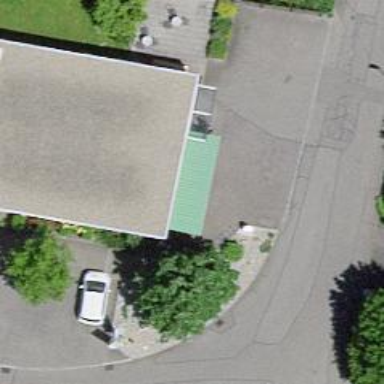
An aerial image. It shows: Post box is visible.